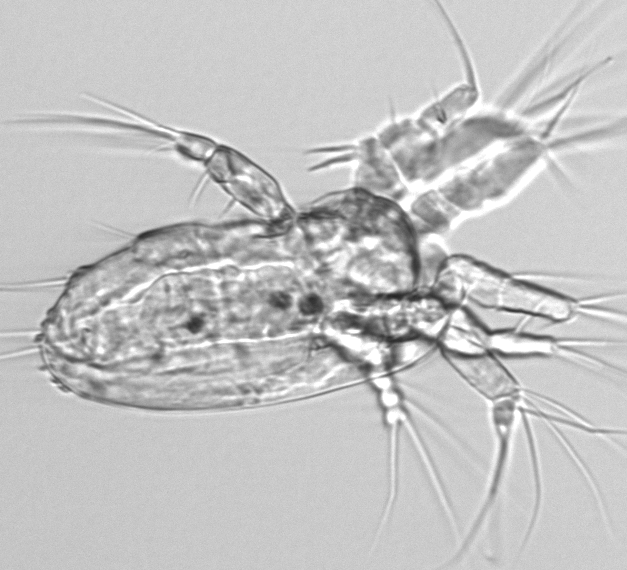
Label: Copepod_nauplii